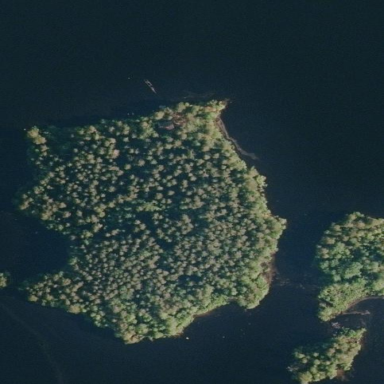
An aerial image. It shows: Island covered with dense forest.